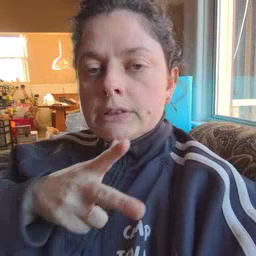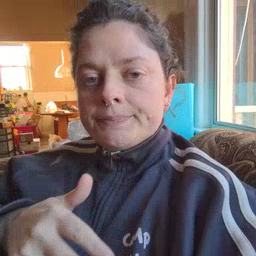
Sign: hen